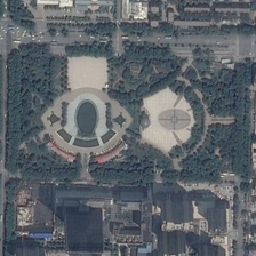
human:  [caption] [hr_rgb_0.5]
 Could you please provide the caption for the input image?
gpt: There are many grey roofs beside the square.

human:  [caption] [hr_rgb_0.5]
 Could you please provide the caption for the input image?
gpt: There are many green trees planted in the middle of the square.

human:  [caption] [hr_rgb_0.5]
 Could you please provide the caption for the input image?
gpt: Many green trees are planted in the center of the square.

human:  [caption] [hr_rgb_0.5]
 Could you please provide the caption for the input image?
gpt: There are many grey roofed houses next to the square.

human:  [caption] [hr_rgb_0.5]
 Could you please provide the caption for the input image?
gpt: There are many green trees planted in the center of the square.